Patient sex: F
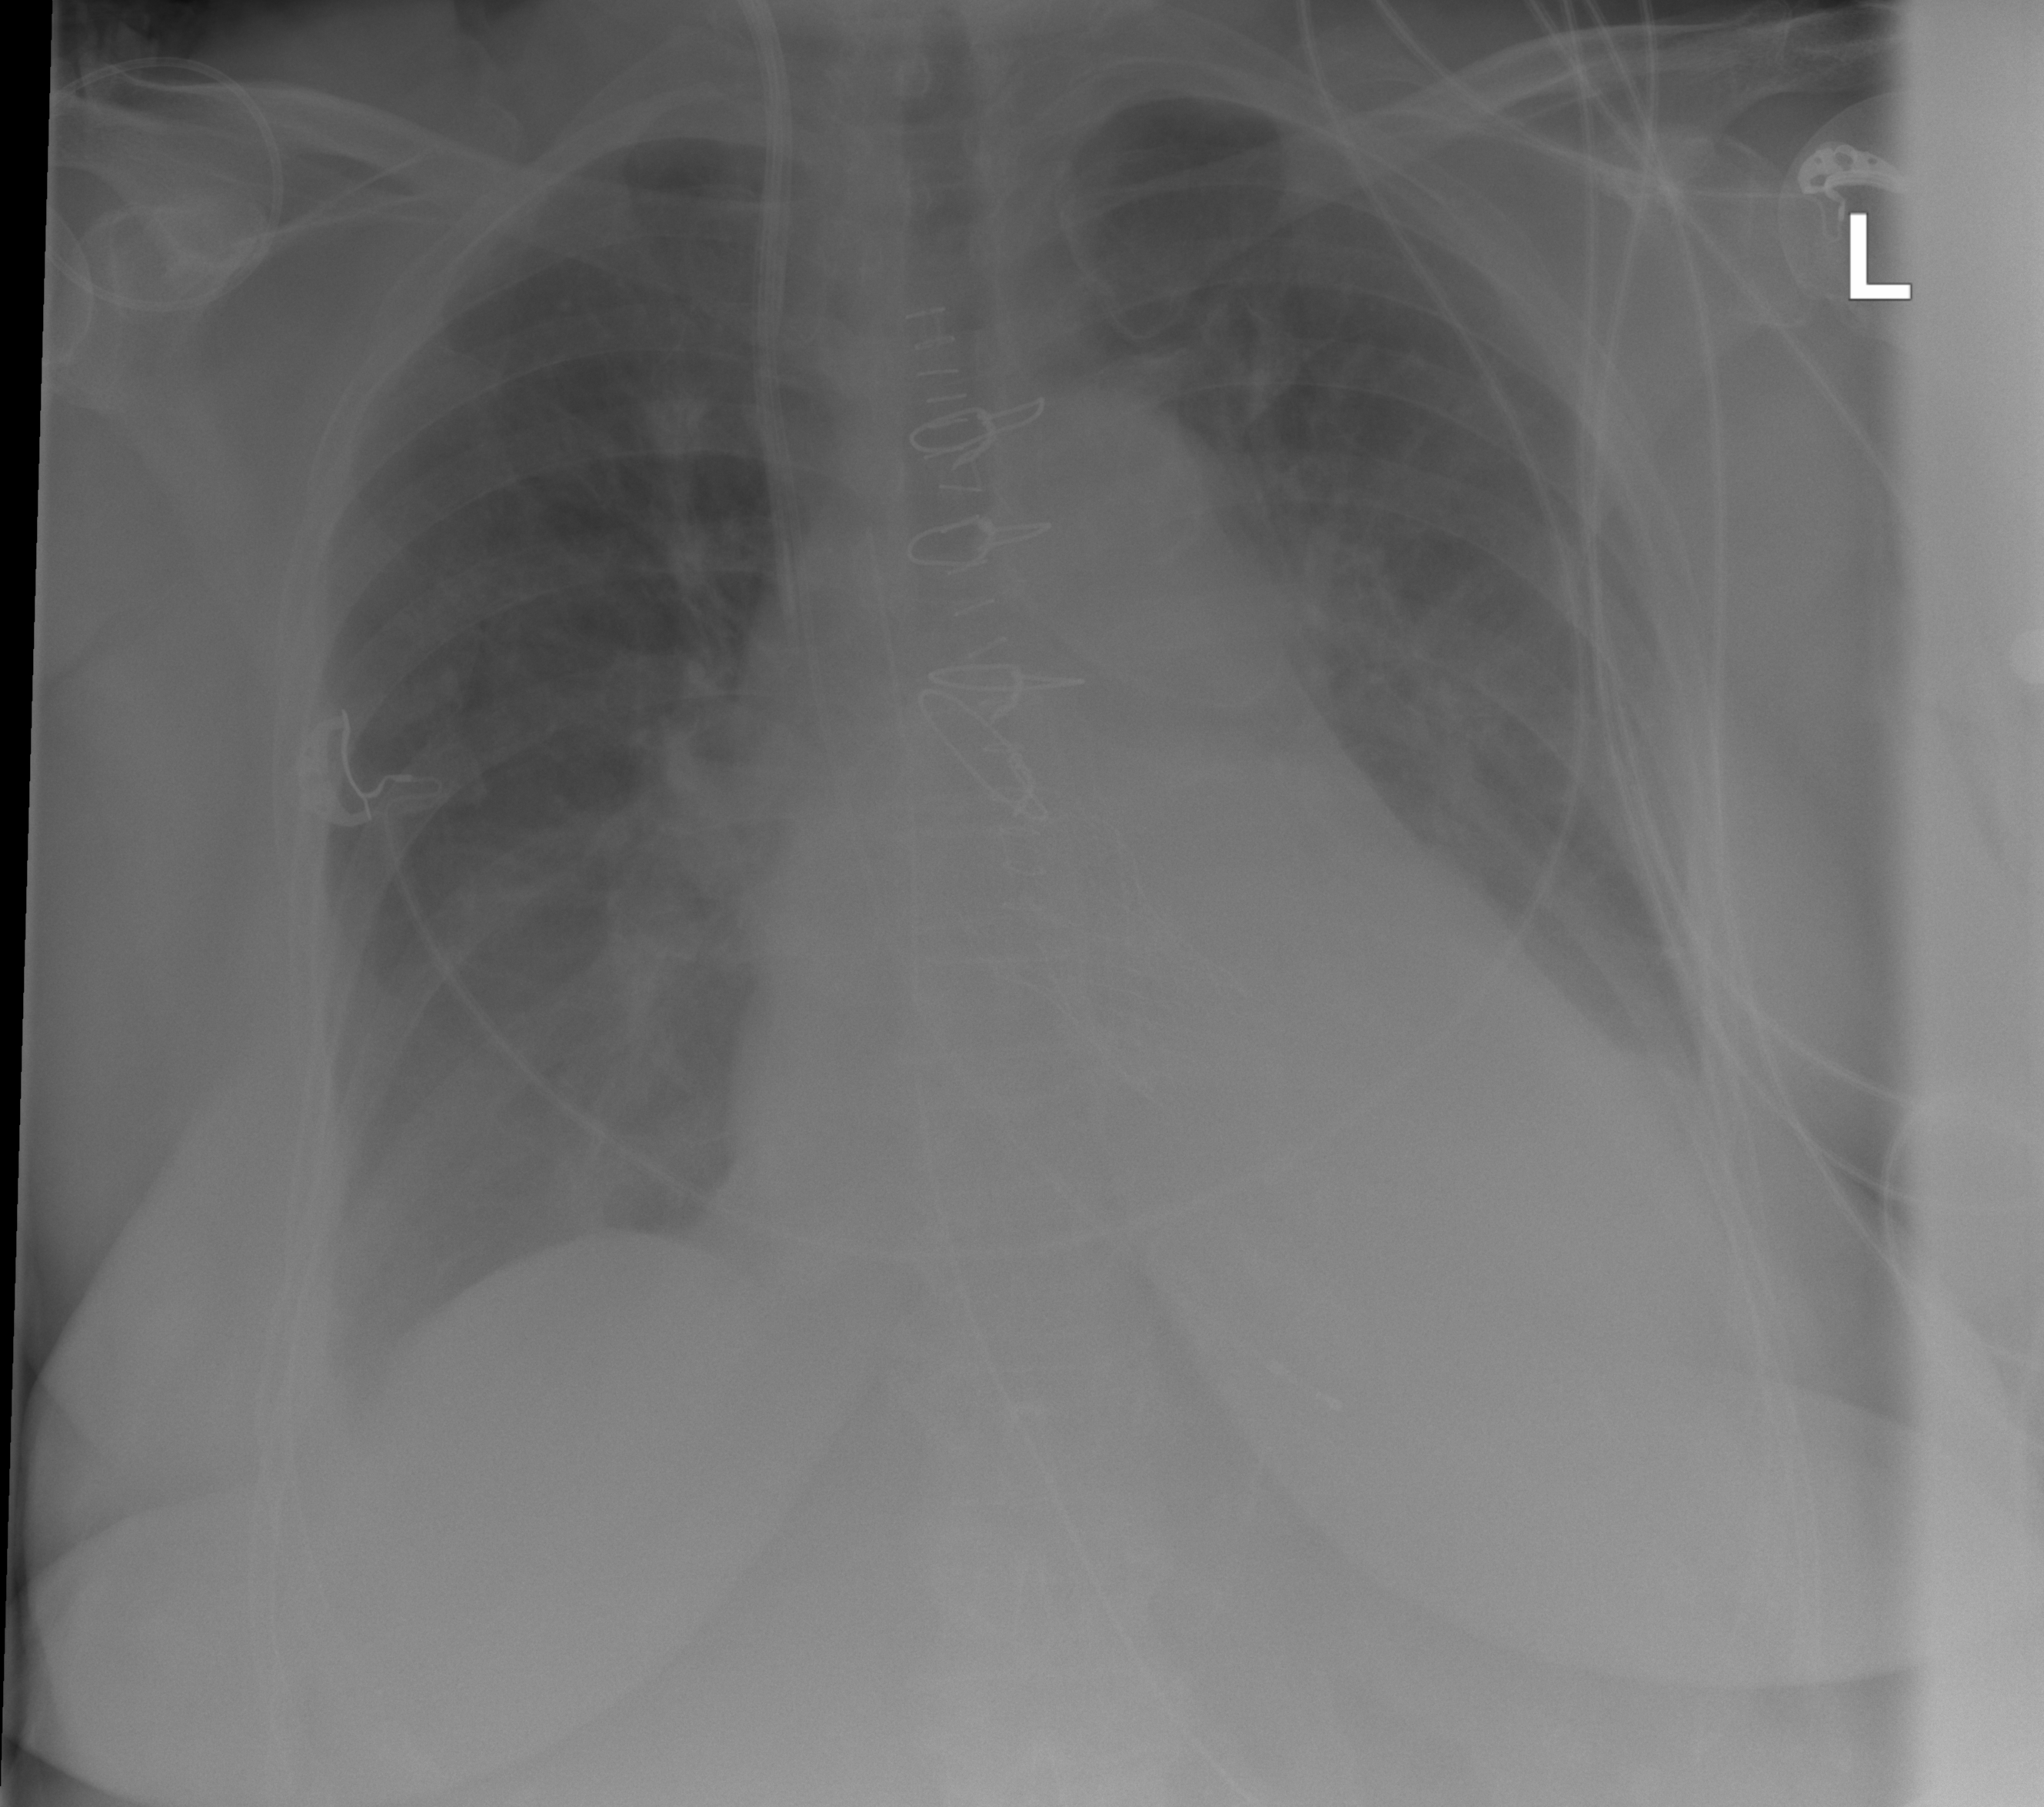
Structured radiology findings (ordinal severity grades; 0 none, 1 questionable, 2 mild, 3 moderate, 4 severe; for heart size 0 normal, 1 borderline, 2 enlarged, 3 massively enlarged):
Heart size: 3
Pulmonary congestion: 1
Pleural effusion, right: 2
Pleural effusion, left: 2
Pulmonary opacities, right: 0
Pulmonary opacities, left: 0
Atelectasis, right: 0
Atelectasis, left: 2